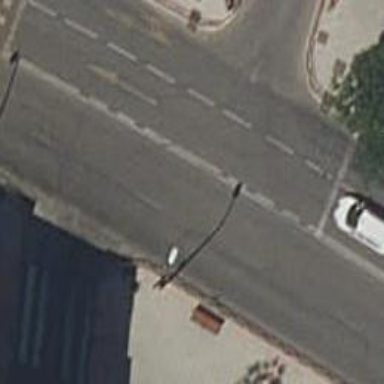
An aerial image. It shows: Road with traffic signals.